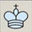
Piece: wK